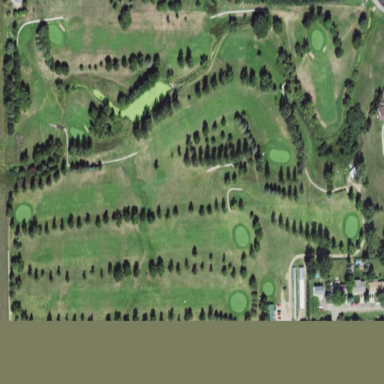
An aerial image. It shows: Golf course surrounded by greenery.